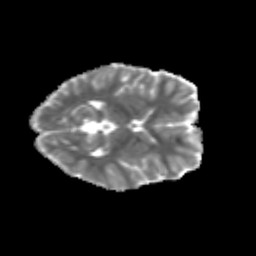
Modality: MD
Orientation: axial
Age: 20
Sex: female
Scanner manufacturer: siemens
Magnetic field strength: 3 T
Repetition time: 3.5 s
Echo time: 0.125 s